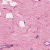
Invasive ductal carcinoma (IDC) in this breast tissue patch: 0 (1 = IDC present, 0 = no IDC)